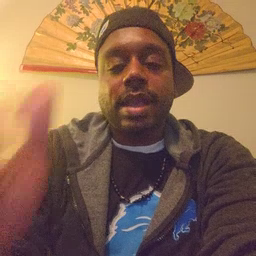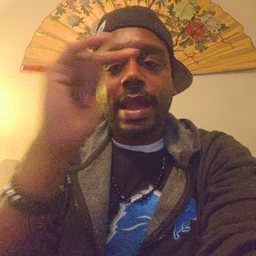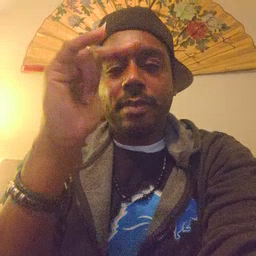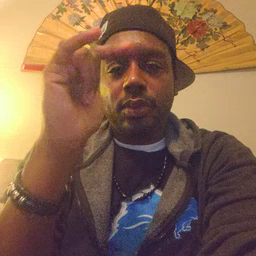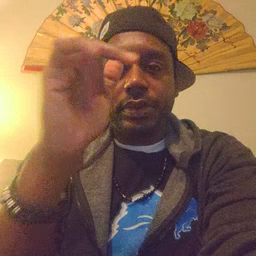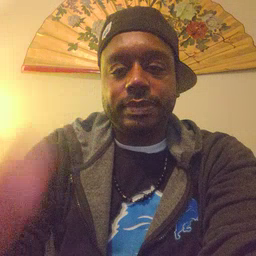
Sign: airplane